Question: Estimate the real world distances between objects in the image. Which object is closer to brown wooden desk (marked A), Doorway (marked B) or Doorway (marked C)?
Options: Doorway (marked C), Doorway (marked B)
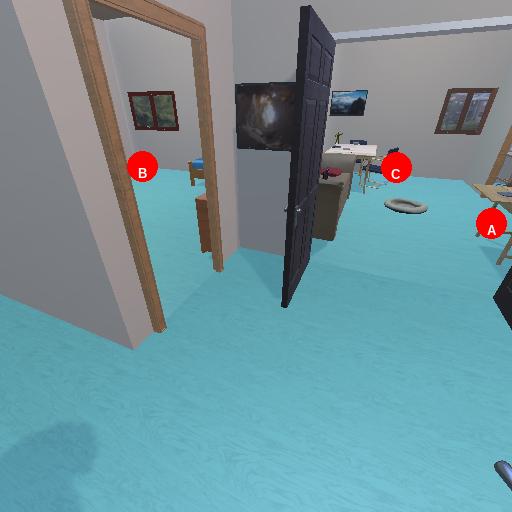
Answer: Doorway (marked C)